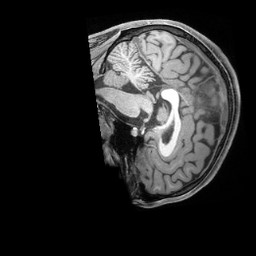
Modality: T1w
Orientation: sagittal
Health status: healthy
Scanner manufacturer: siemens
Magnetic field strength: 3 T
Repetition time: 2.4 s
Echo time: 0.00201 s